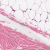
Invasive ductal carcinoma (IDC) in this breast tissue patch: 0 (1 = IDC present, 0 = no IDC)